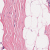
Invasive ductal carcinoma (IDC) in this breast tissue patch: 0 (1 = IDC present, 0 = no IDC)